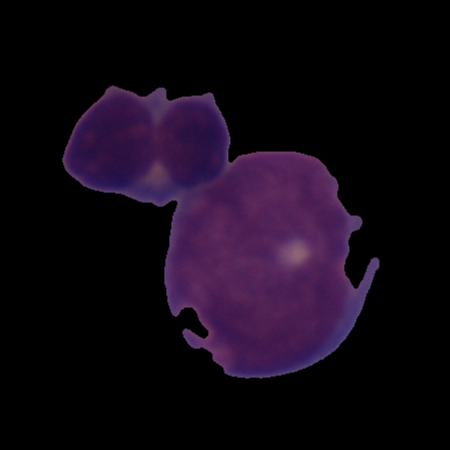
Label: cancer